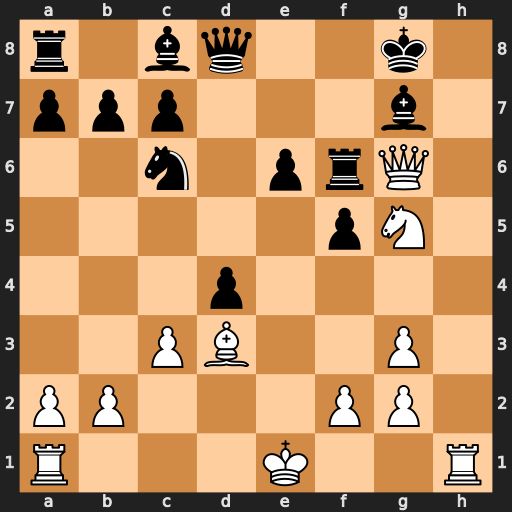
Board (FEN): r1bq2k1/ppp3b1/2n1prQ1/5pN1/3p4/2PB2P1/PP3PP1/R3K2R
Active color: w
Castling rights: KQ
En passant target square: -
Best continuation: Rh8+ Kxh8 Qh7#